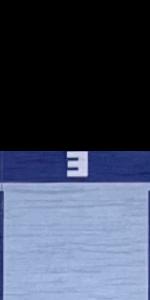
Label: Empty